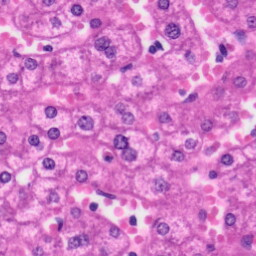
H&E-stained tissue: Liver